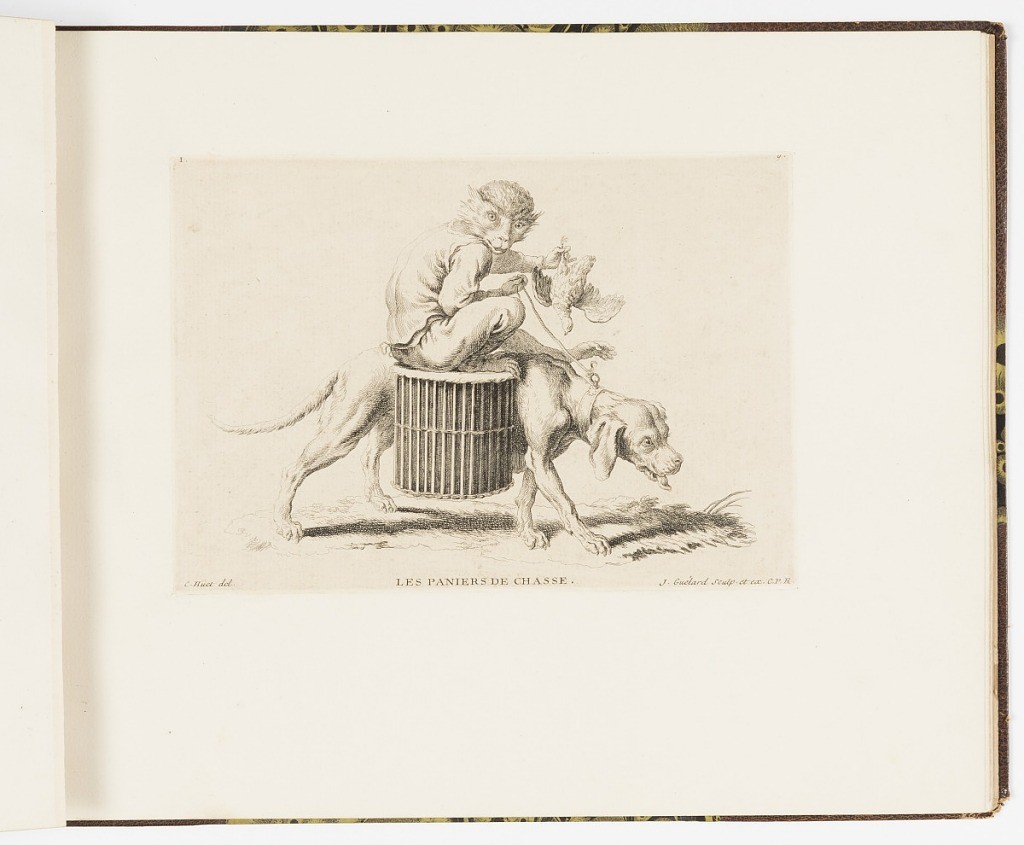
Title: LES PANIERS DE CHASSE
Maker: Christophe Huet, French, 1695 – 1759
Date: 1743
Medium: Etching on laid paper
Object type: Bound print
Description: Plate 9 of a series of 23 prints featuring monkeys acting as humans in various figural scenes. In outdoor setting, a figure of a monkey in human costume riding on the back of a hunting dog. He holds the dog's leash in his right hand and a dead bird in his left. At the dog's side is a lined basket for storing the catch.